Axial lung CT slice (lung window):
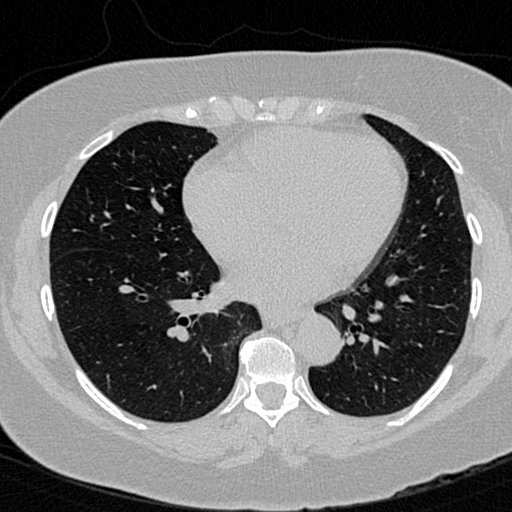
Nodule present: no